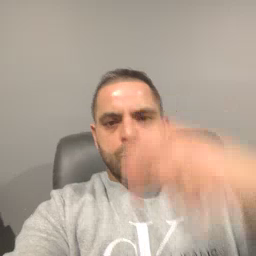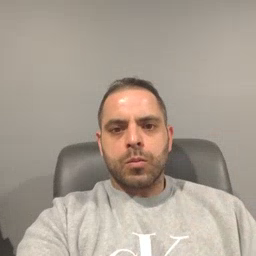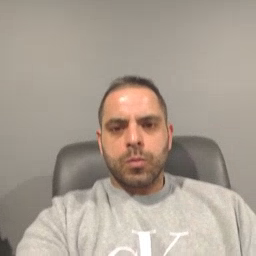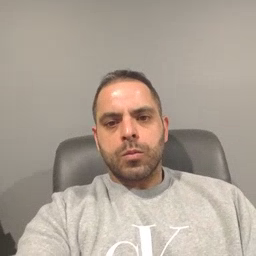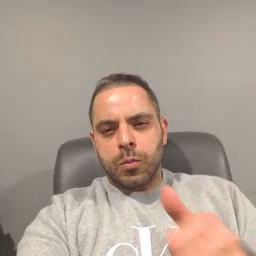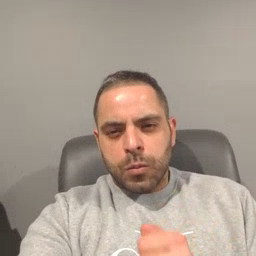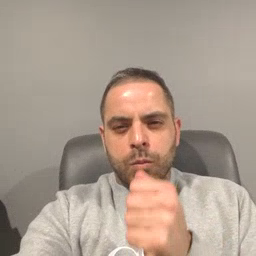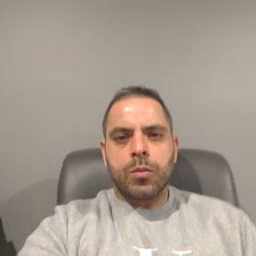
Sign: hide